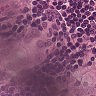
Metastatic tissue present: yes